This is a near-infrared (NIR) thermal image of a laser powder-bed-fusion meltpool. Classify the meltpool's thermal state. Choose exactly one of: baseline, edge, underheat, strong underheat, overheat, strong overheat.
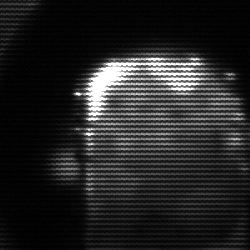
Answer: baseline